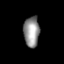
Tissue: prostate
Cell type: Fibroblasts
Senescence score: 0.7181
Nuclear area (px): 477
Mean DAPI intensity: 143.413